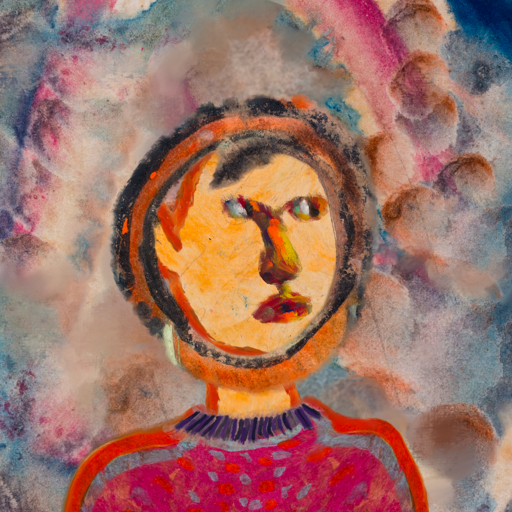
Background: Rupkatha, Head And Neck Side: Experience, Face Side: An_Impression, Bust: Sisters, Hair Side: Childish, Head Accessory: Blank, Second Necklace: Blank, Necklace: HillGirl, Baby: Blank